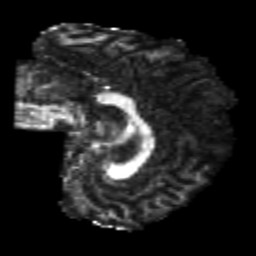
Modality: FA
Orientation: sagittal
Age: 22
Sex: male
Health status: healthy
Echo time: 0.074 s